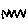
Label: zigzag